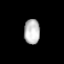
Tissue: lung
Cell type: T cells
Senescence score: 0.2284
Nuclear area (px): 384
Mean DAPI intensity: 188.904